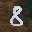
Label: 8